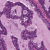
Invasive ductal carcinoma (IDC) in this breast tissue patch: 0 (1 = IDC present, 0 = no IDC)